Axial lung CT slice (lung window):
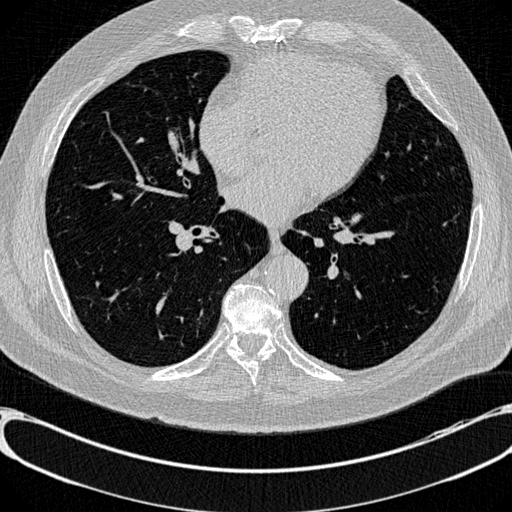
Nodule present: no